Question: I am trying to send as email using JavaMail API, through my gmail account, but I am getting a javax.mail.MessagingException exception
The Code :
'''
public static Result sendMail() {
Map < String, String[] > values = request().body().asFormUrlEncoded();
String toAddresses = values.get("toaddrs")[0];
String subject = values.get("subject")[0];
String body = values.get("body")[0];
Properties props = new Properties();
props.put("mail.smtp.host", "smtp.gmail.com");
props.put("mail.smtp.socketFactory.port", "465");
props.put("mail.smtp.socketFactory.class", "javax.net.ssl.SSLSocketFactory");
props.put("mail.smtp.auth", "true");
props.put("mail.smtp.port", "465");
Session session = Session.getDefaultInstance(props, new javax.mail.Authenticator() {
protected PasswordAuthentication getPasswordAuthentication() {
return new PasswordAuthentication("samplemail@gmail.com", "samplepass");
}
});
try {
Message message = new MimeMessage(session);
message.setFrom(new InternetAddress("samplemail@gmail.com"));
message.setRecipients(Message.RecipientType.TO, InternetAddress.parse(toAddresses));
message.setSubject(subject);
message.setText(body);
Transport.send(message);
return ok("sent");
} catch (MessagingException e) {
return ok("Error in sending email");
}
}
'''
On debugging, I end up here in Service classs

which throws the exception : 'javax.mail.MessagingException: Host, username, and password must be specified.'
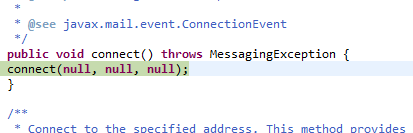
Answer: Thanks for the answers. The problem turned out to be a weird one, at least for a newbie like me. Simply put, I had exjello libraries in my classpath. They were messing with my JavaMail API. Once I created a new project and copied my code there, it worked fine. Just to check, I copied the exjello jars to my new project's classpath and it stopped working.
From a layman's point of view, it doesn't seem to be a good idea for a jar file to mess with my execution even though i had not even imported the package to my class.